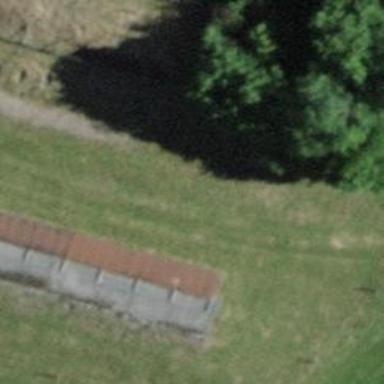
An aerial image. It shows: Retaining wall.